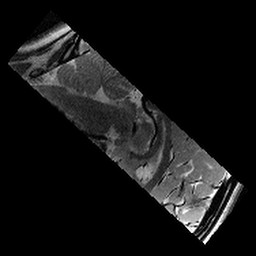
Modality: T2w
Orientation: sagittal
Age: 12
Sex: female
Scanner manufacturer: siemens
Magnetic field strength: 3 T
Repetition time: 7.7 s
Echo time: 0.067 s